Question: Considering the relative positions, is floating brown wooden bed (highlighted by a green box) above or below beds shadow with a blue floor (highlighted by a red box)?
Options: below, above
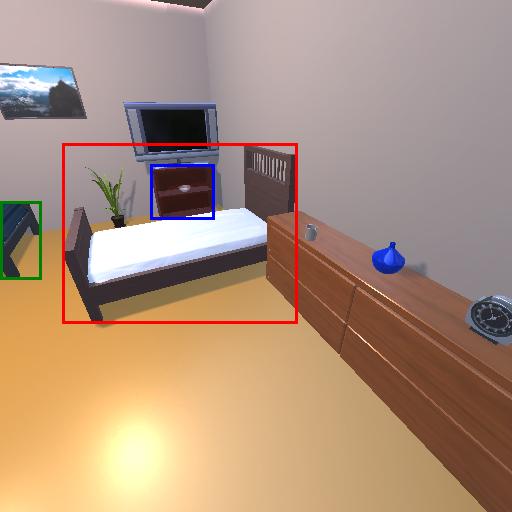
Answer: below